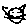
Label: cat